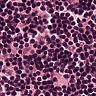
Metastatic tissue present: no